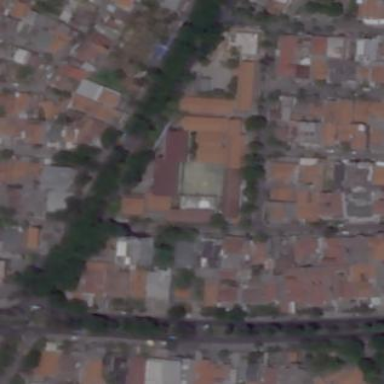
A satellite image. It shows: School.